Aerial crown-view tile of a tropical tree (Barro Colorado Island, Panama), acquired 20250217:
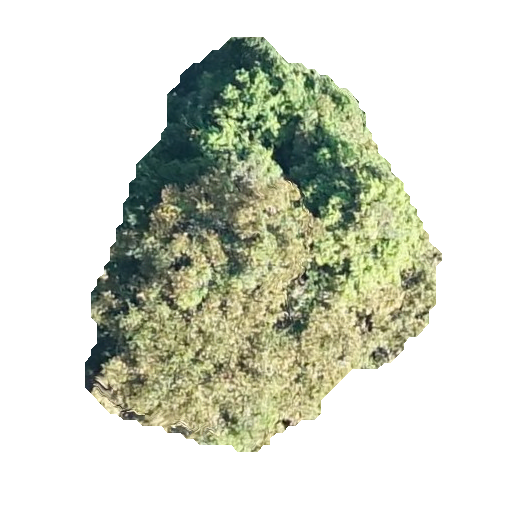
Species: Dipteryx oleifera
GBIF accepted scientific name: Dipteryx oleifera
Crown area: 144.373 m²